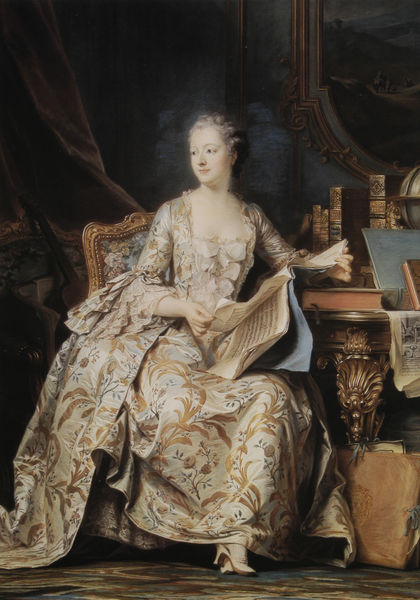
Titel: La Marquise de Pompadour
Künstler: Maurice Quentin de La Tour
Standort: Paris
Institution: Musée du Louvre
Schlagwörter: blau, blätter, dunkel, gemälde, schatten, weiß, gelb, ocker, sitzen, ausschnitt, blumen, braun, frankreich, frau, frisur, grau, haar, hell, hintergrund, holz, kleid, licht, mund, paris, profil, schwarz, stuhl, tisch, zimmer, blick, dame, rot, malerei, muster, ornament, schleife, jung, wand, barock, blass, falten, gesicht, inkarnat, lang, samt, silber, spitze, weit, ärmel, bild, gelehrte, gesten, hals, portrait, porträt, spiegel, tischbein, vorhang, boden, gewand, gold, kostüm, sessel, sitzend, stoff, adel, saum, musik, schleifen, locke, madame, prinzessin, puder, renaissance, rokoko, rosa, schön, seide, adelige, perücke, adlig, lächeln, schrift, wangen, bilder, bücher, papier, schrank, schreibtisch, mieder, noten, schuhe, ausdruck, füsse, dekoration, bordüre, vorhänge, floral, lesen, notenheft, stuhllehne, verzierung, robe, edel, rüschen, zierlich, bögen, buch, zettel, ideal, zeitung, schriften, schuh, kunst, künste, künstlerin, brokat, damast, tinte, schnitzerei, heft, karte, pantoffel, buchrücken, geblümt, tischecke, brief, schreiben, bleich, korsett, pumps, adelig, bibliothek, königin, lesend, brokatstoff, aufklärung, tintenfass, sekretär, gepolstert, leserin, zeichenmappe, globus, lady, kaiserin, kostbar, blättern, perrücke, partitur, weltkugel, versaille, prunkvoll, pompadour, klug, bildrahmen, marquise, bildung, wallend, stöckelschuhe, gräfin, belesenheit, gelehrt, mappen, wissen, fingerspitzen, korasge, madama, klaid, rascheln, intellekt, poetin, sesssel, de la tour, bildband, madame pomadour, marquis de pompadour, pantolette, pantöffelchen, parrücke, represantationsgemälde, repräsentationsgemälde, ar, 18. jahrhundert, madame de pompadour, blättert, belsens